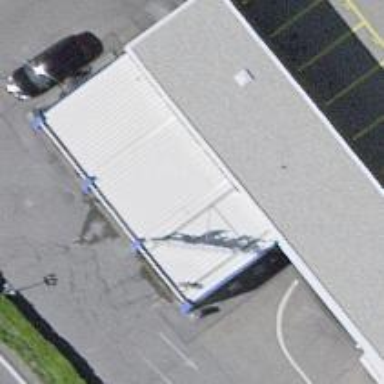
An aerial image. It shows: Car wash facility.